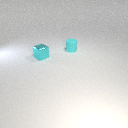
small cyan metal cube in front of small cyan rubber cylinder